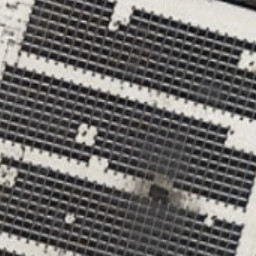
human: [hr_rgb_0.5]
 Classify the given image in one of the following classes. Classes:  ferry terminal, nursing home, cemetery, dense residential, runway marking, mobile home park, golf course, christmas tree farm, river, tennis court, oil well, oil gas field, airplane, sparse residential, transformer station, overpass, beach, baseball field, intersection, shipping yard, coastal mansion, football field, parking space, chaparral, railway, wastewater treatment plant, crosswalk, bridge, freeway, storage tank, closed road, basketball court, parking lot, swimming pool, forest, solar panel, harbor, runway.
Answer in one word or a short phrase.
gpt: solar panel